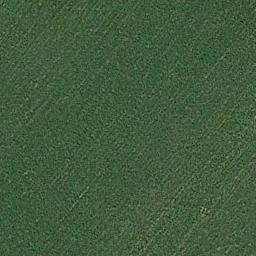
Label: meadow